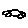
Label: car